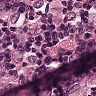
Metastatic tissue present: yes